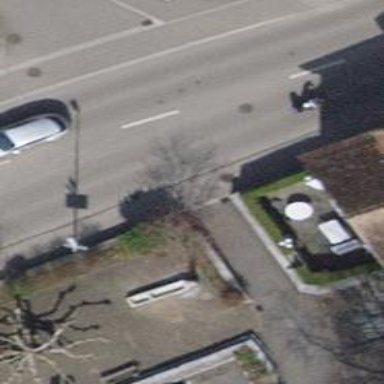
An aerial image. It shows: Bollard.